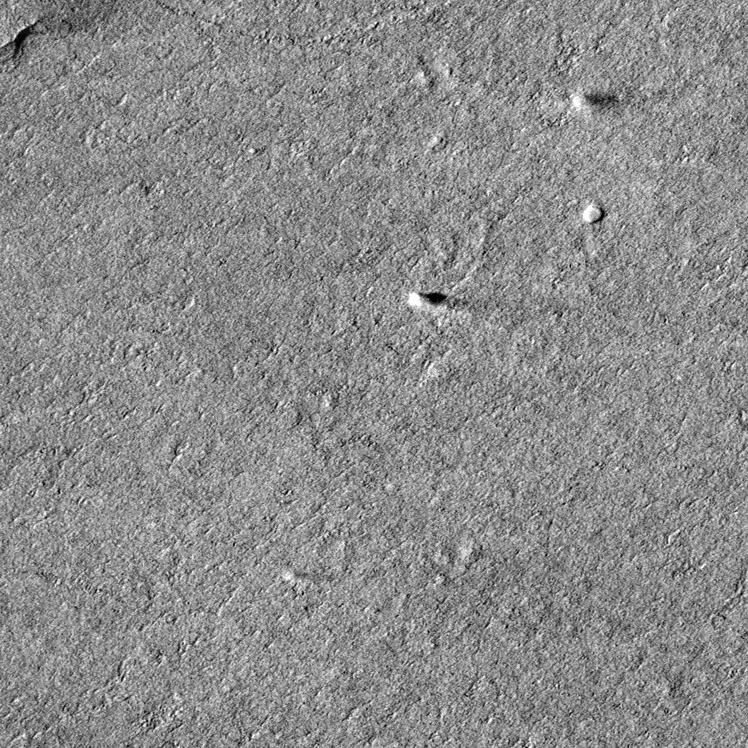
Label: dustdevil, dustdevil